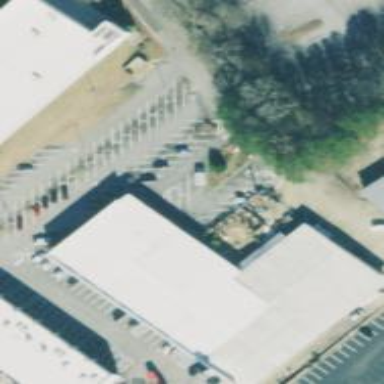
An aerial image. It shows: Retail building.